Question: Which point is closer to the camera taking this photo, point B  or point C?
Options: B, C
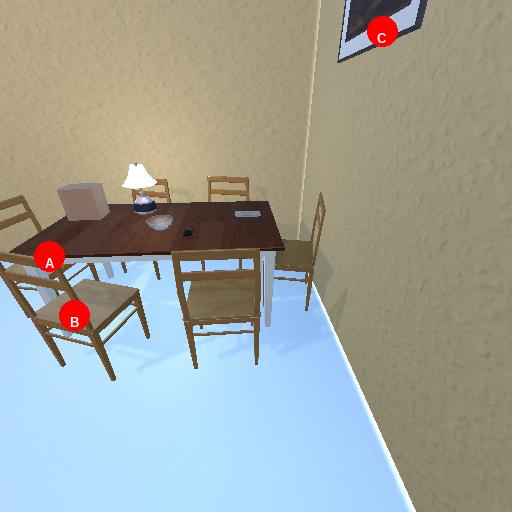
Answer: B